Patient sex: F
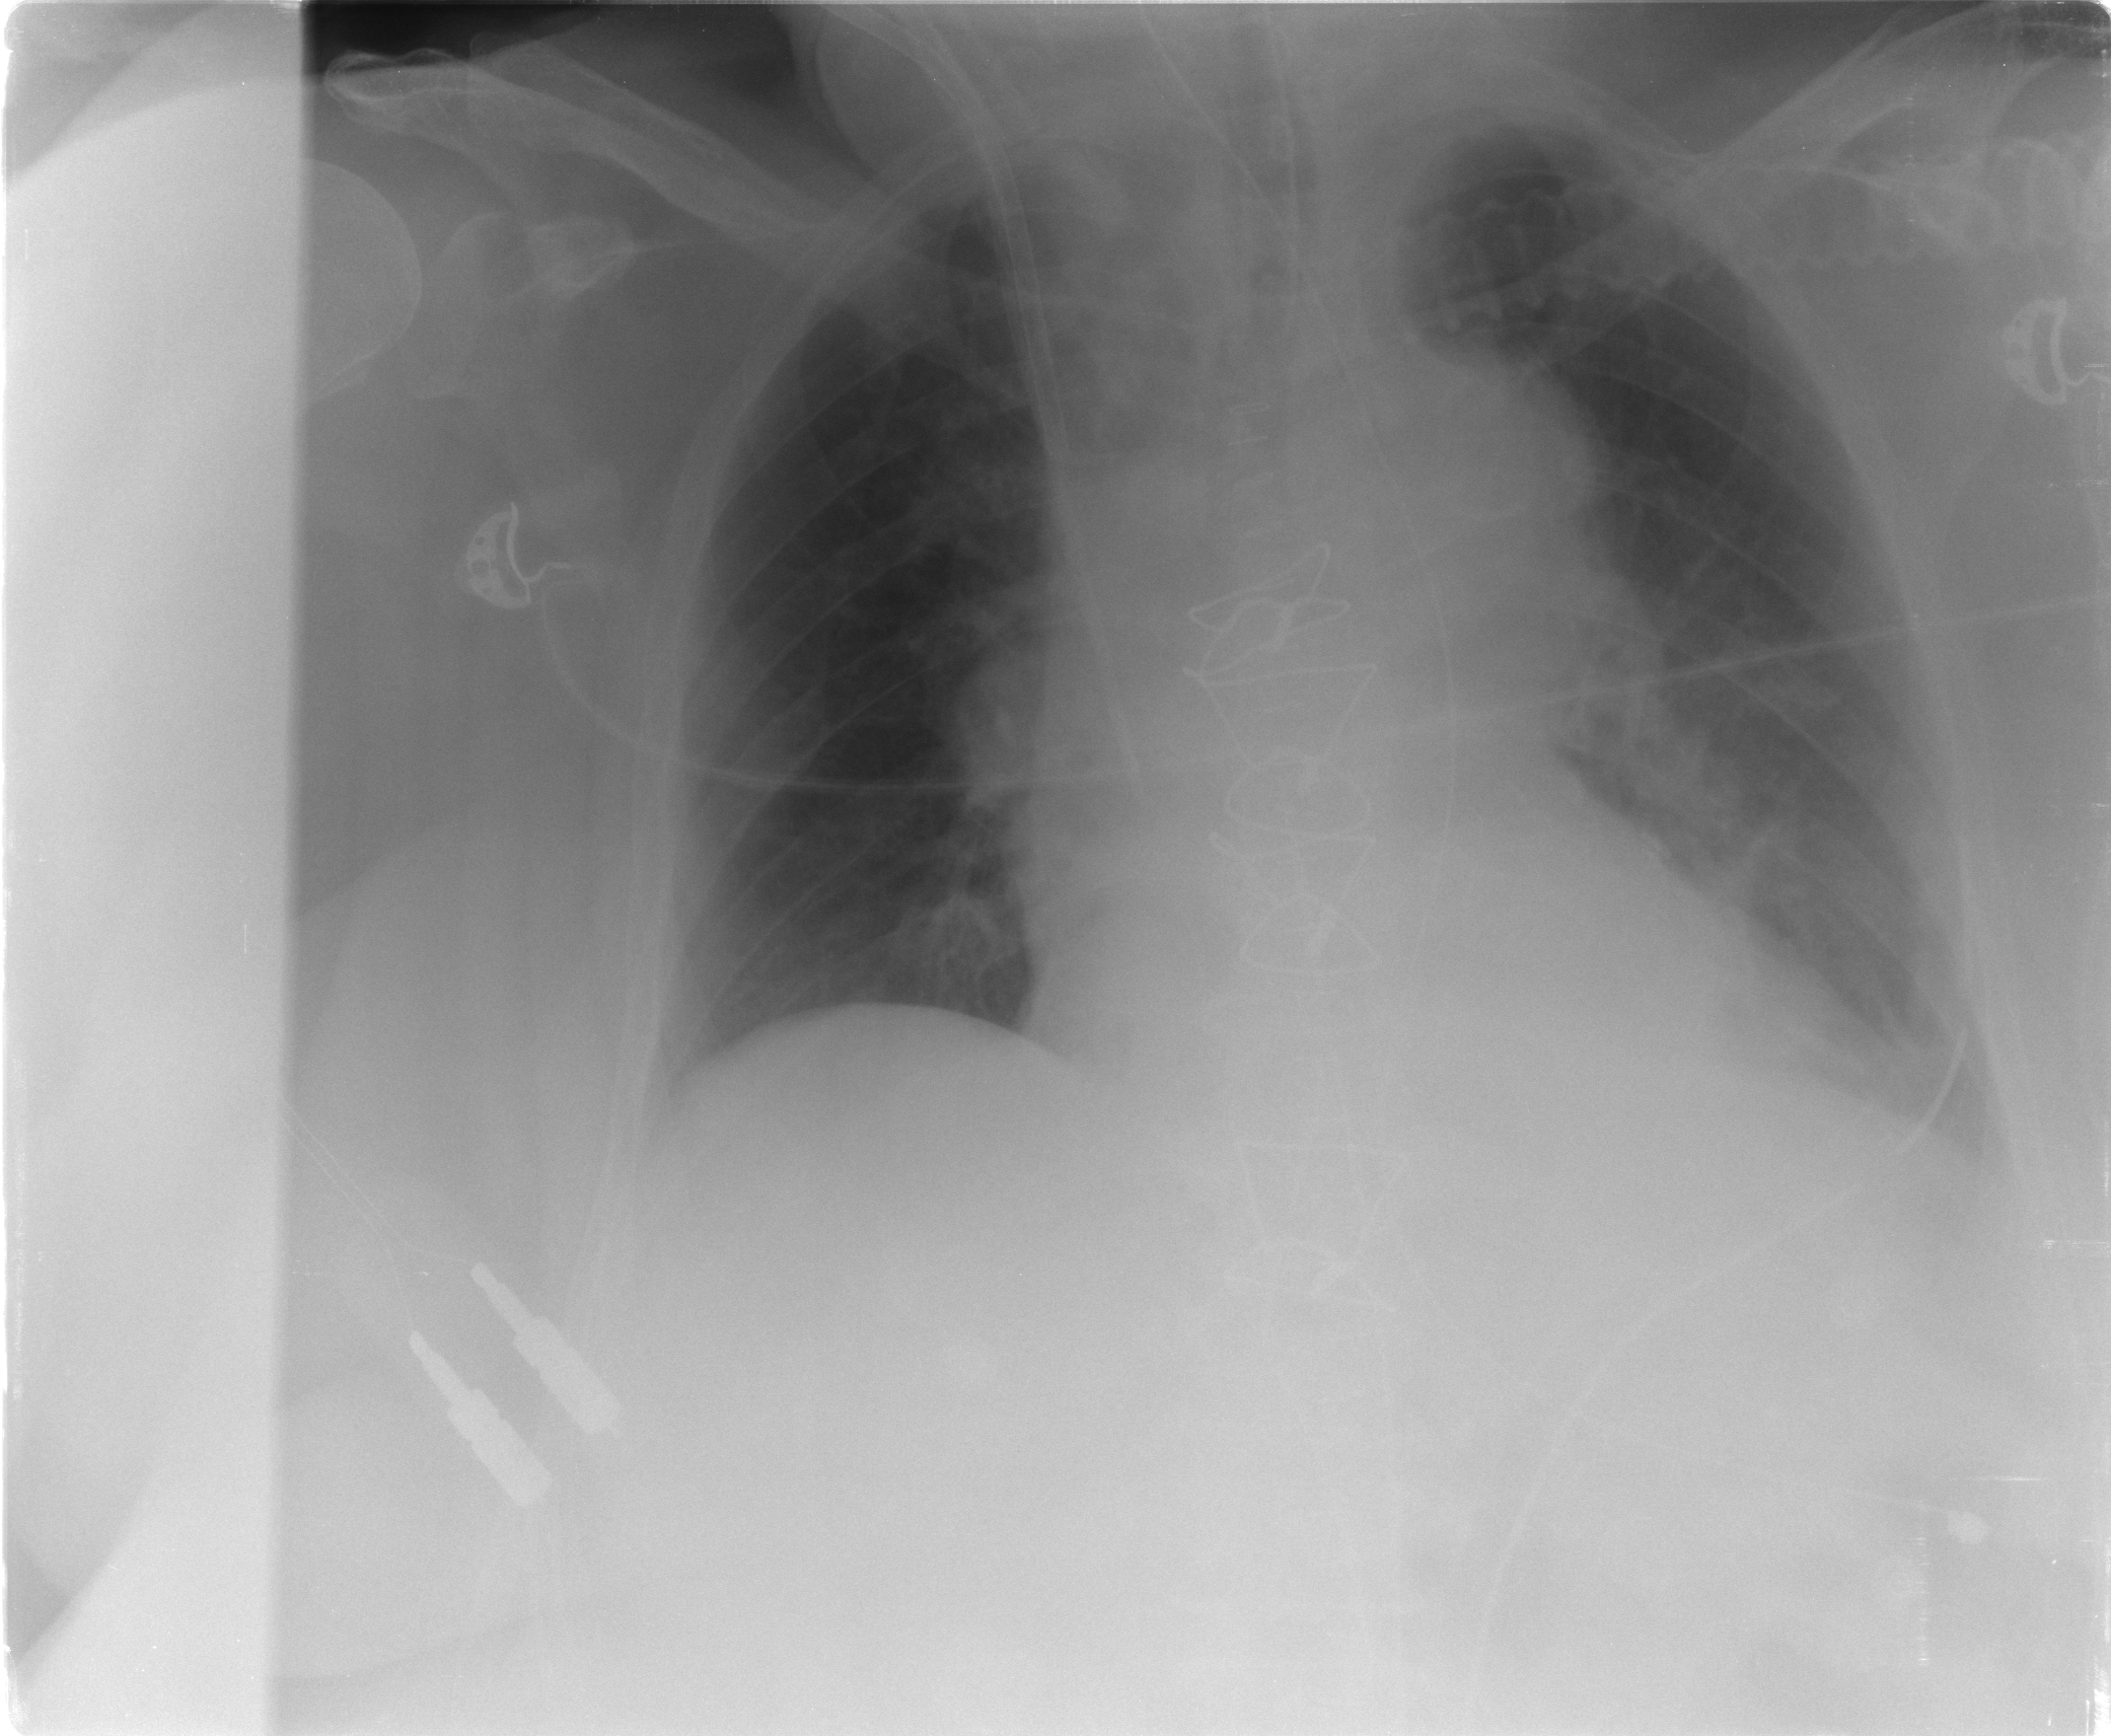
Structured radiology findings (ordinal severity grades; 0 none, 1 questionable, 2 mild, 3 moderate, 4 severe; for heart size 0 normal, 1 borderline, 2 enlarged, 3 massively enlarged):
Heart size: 0
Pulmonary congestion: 0
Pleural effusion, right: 0
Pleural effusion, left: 1
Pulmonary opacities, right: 0
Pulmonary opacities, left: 0
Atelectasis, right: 0
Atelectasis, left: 0